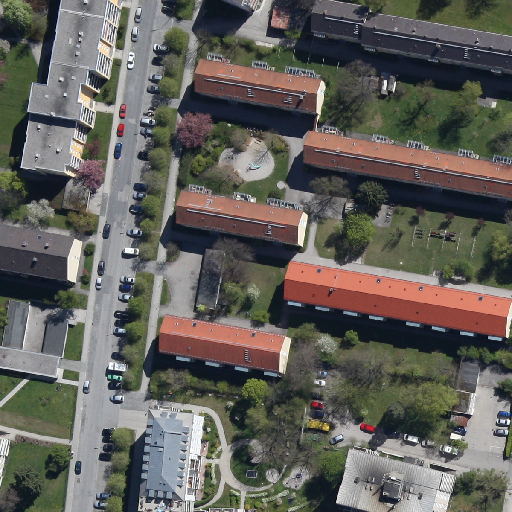
Referring expression: building along the road